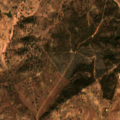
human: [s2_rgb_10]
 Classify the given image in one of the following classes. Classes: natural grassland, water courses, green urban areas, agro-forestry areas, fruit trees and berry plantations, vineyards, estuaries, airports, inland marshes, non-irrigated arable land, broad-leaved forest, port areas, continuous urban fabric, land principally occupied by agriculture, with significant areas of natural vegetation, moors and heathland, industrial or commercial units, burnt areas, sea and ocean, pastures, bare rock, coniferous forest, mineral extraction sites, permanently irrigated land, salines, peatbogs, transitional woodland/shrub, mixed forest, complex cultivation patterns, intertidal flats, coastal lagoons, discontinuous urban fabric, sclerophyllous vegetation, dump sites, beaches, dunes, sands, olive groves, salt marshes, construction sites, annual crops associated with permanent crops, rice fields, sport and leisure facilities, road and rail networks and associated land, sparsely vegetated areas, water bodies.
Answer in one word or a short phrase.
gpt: complex cultivation patterns, agro-forestry areas, broad-leaved forest, transitional woodland/shrub